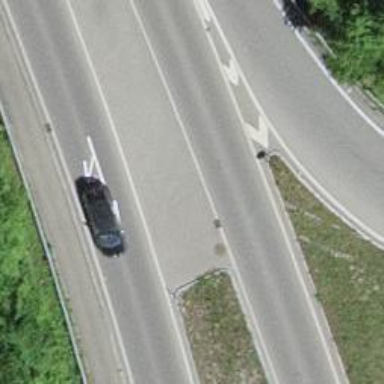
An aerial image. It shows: Secondary road with asphalt surface.